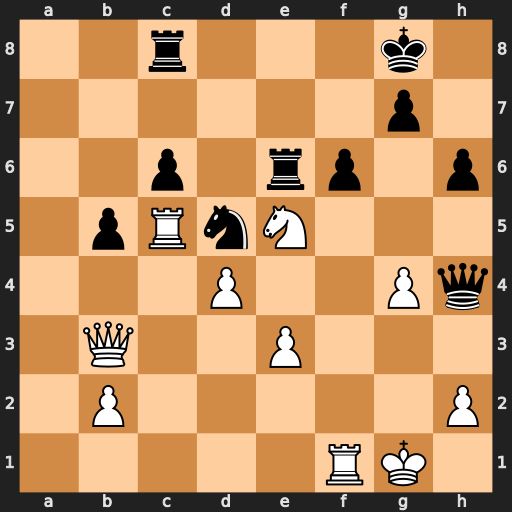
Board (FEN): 2r3k1/6p1/2p1rp1p/1pRnN3/3P2Pq/1Q2P3/1P5P/5RK1
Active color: w
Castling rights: -
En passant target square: -
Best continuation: Qxd5 cxd5 Rxc8+ Kh7 Rh8+ Kxh8 Ng6+ Kh7 Nxh4